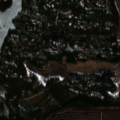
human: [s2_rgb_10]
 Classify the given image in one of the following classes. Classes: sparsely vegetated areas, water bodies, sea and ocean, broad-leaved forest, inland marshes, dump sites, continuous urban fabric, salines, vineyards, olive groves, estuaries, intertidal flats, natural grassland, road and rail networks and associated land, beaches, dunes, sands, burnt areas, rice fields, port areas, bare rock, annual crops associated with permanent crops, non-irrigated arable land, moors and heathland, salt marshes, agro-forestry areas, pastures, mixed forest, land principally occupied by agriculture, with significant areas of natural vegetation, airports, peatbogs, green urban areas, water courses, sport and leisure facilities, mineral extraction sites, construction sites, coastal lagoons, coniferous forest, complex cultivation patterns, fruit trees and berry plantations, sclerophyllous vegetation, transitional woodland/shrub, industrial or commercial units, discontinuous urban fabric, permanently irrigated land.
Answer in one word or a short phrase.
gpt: non-irrigated arable land, coniferous forest, mixed forest, peatbogs, water bodies